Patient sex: F
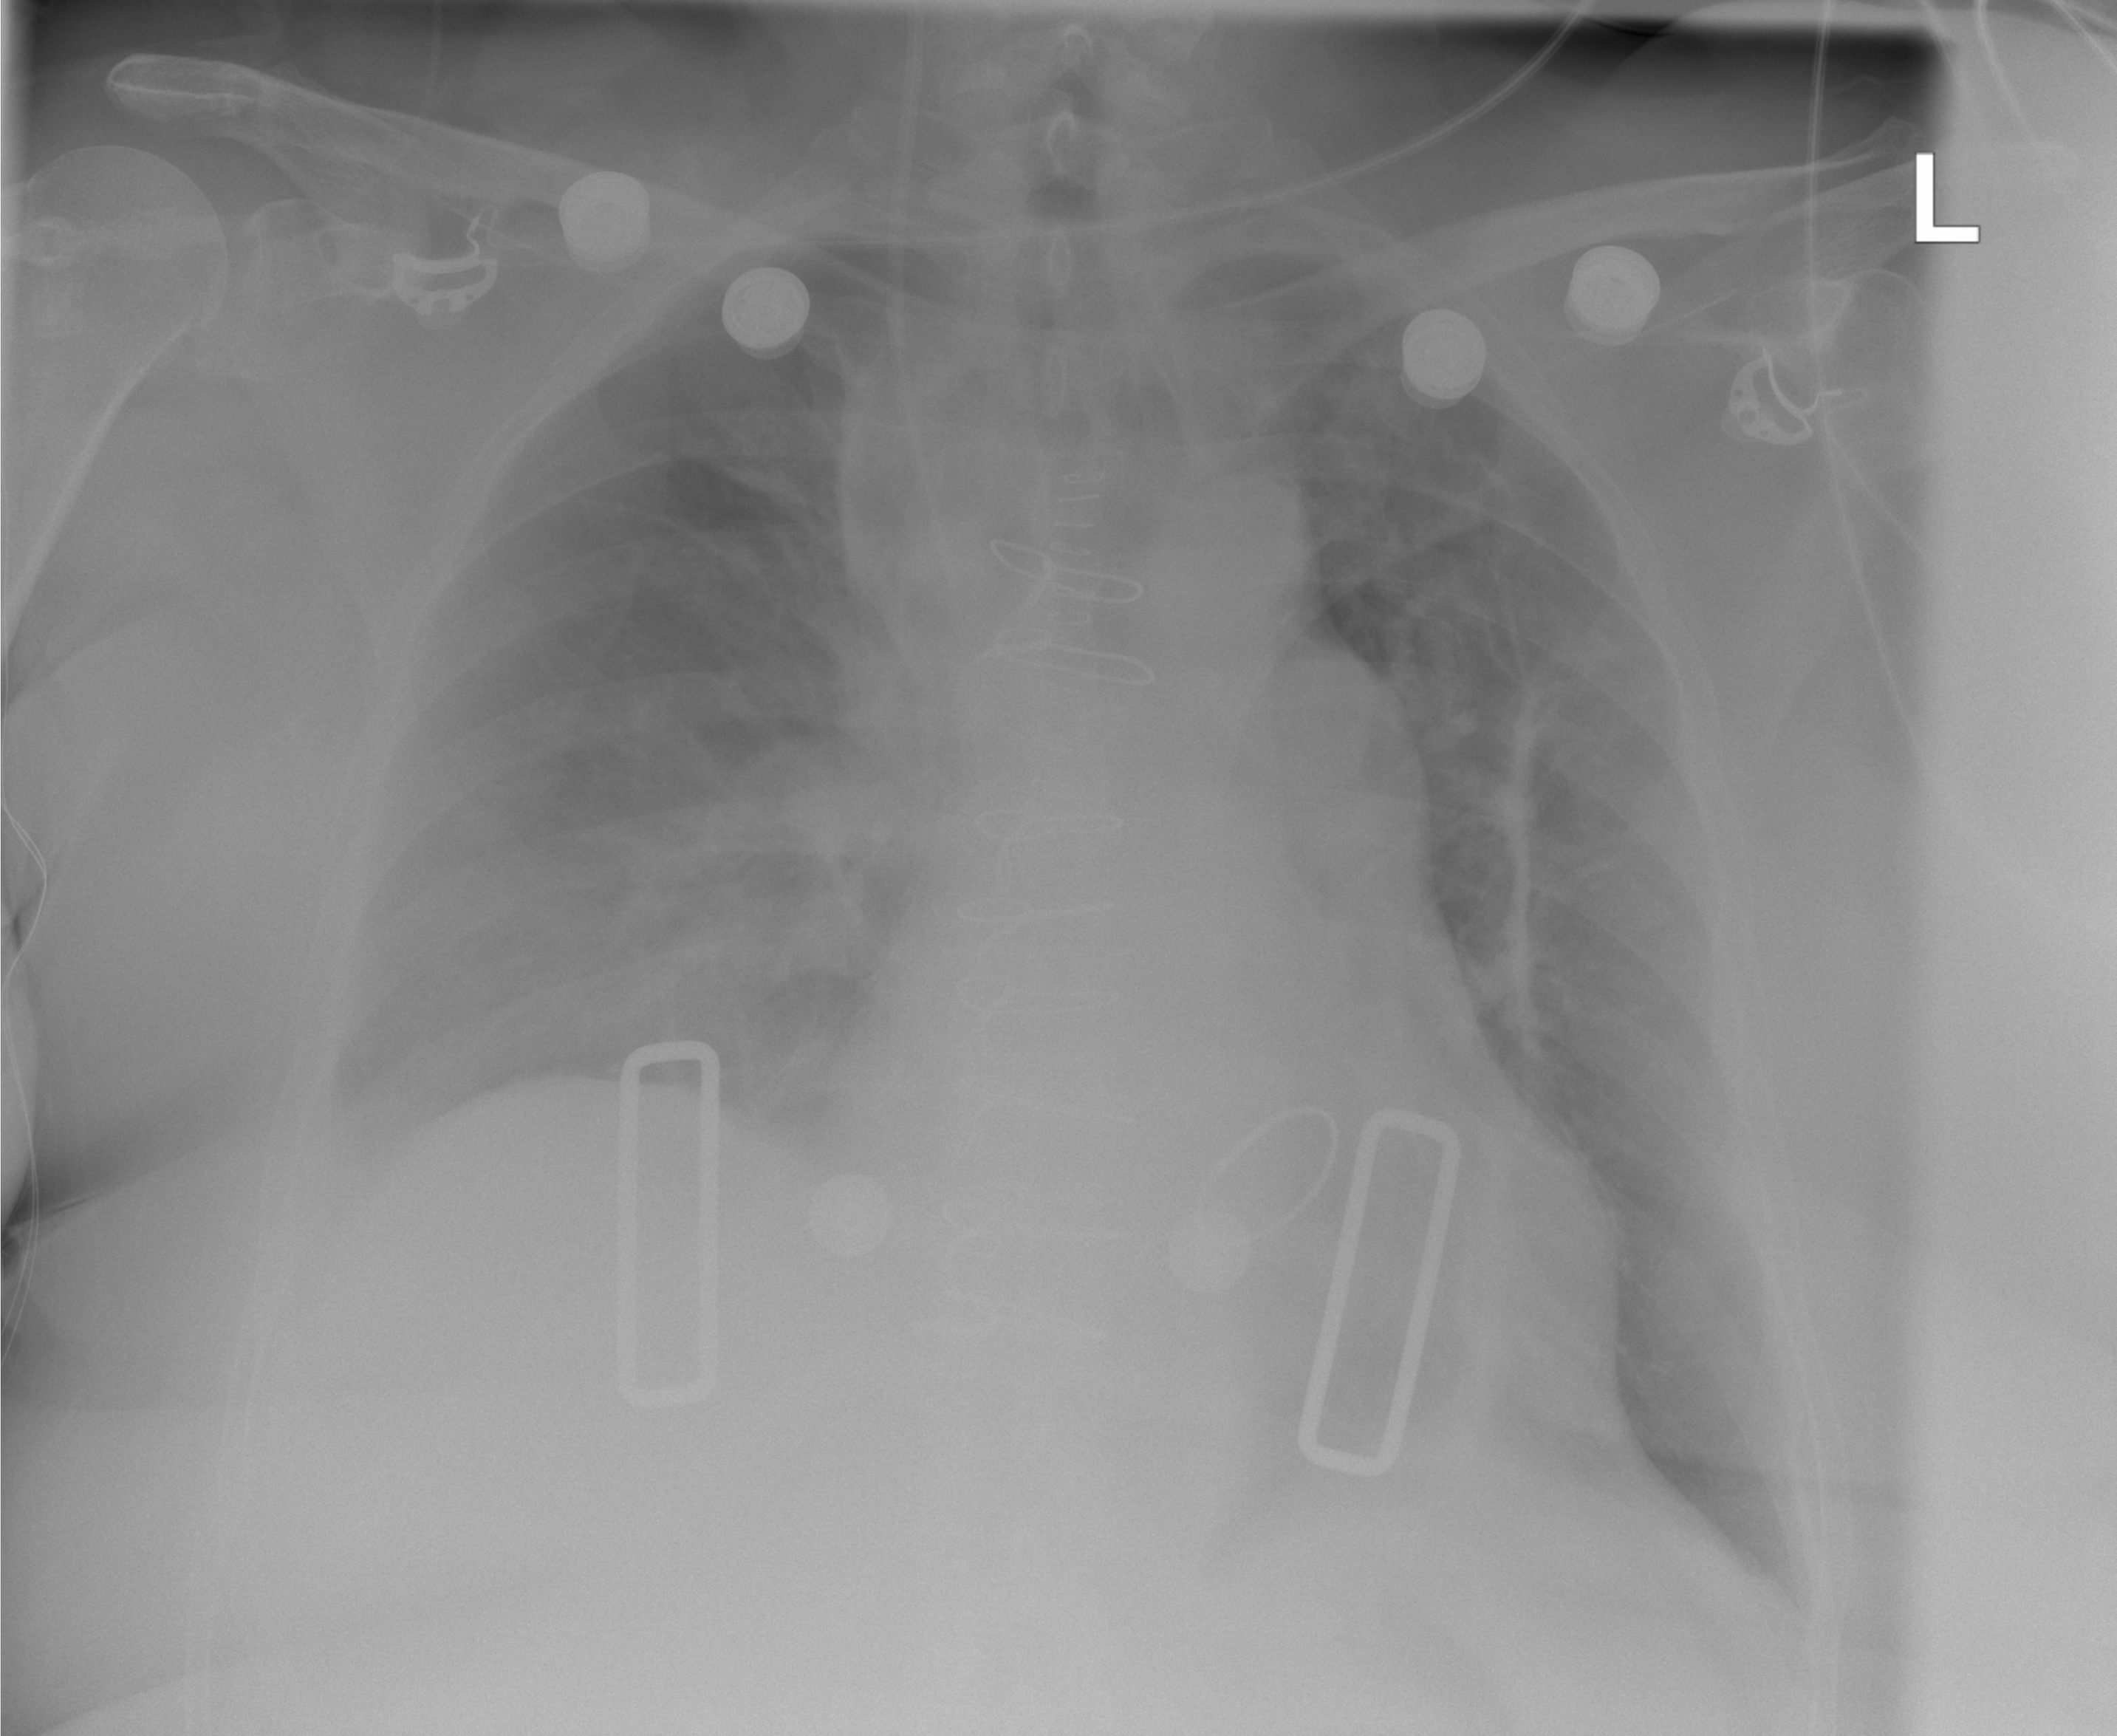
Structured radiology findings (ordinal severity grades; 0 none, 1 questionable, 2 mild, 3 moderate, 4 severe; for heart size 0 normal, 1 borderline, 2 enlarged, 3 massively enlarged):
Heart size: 0
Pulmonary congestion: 2
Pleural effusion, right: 2
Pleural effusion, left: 1
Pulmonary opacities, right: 2
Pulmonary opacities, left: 1
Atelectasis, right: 2
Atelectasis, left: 2